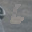
Label: 6